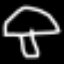
Label: mushroom